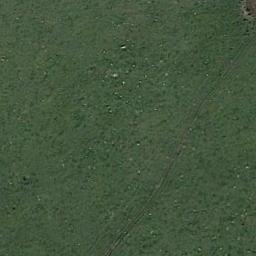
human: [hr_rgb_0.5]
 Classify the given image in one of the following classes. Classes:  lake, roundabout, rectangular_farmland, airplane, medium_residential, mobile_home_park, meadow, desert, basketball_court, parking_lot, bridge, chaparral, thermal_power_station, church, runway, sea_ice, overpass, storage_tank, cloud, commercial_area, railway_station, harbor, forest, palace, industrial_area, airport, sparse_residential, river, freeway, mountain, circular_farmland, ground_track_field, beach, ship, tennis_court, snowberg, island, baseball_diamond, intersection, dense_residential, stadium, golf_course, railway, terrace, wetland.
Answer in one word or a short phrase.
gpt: meadow